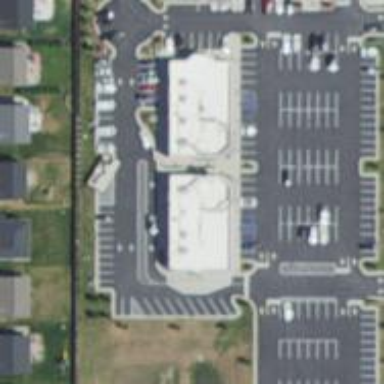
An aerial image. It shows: Parking space is available.